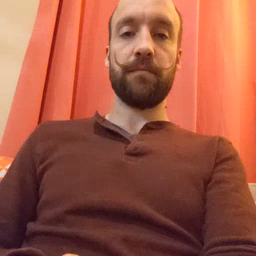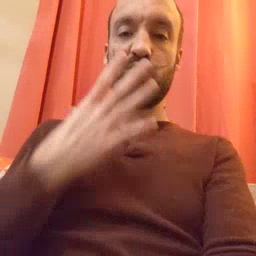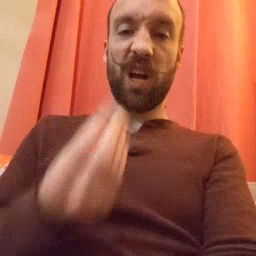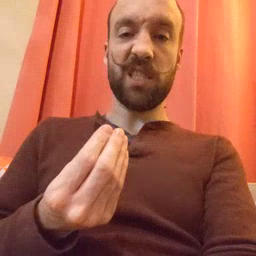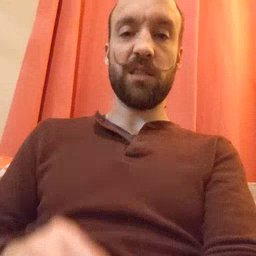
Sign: wet